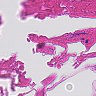
Metastatic tissue present: no